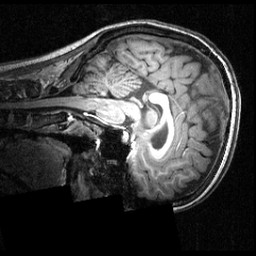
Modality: T1w
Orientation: sagittal
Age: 20
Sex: female
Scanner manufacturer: siemens
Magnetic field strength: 3.951 T
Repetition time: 1.5 s
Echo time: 0.00335 s